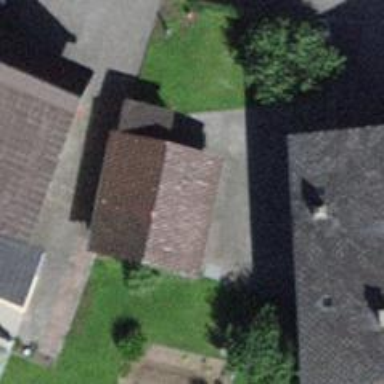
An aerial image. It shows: Garage.